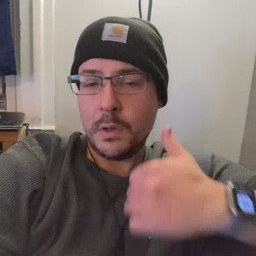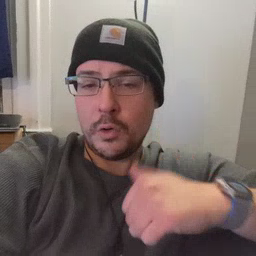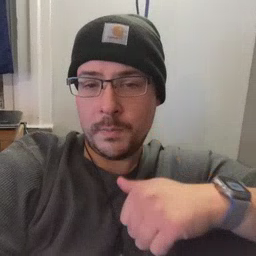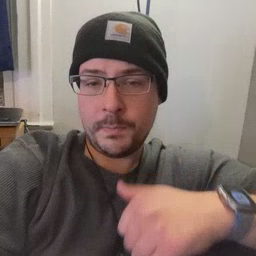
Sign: girl